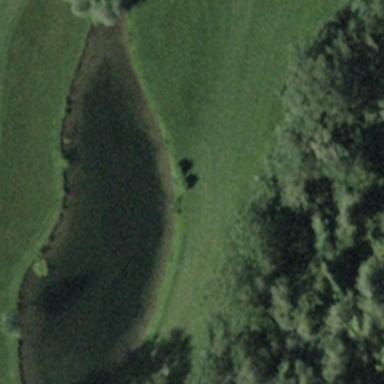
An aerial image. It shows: Picturesque scene of golf course with lateral water hazard.